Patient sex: M
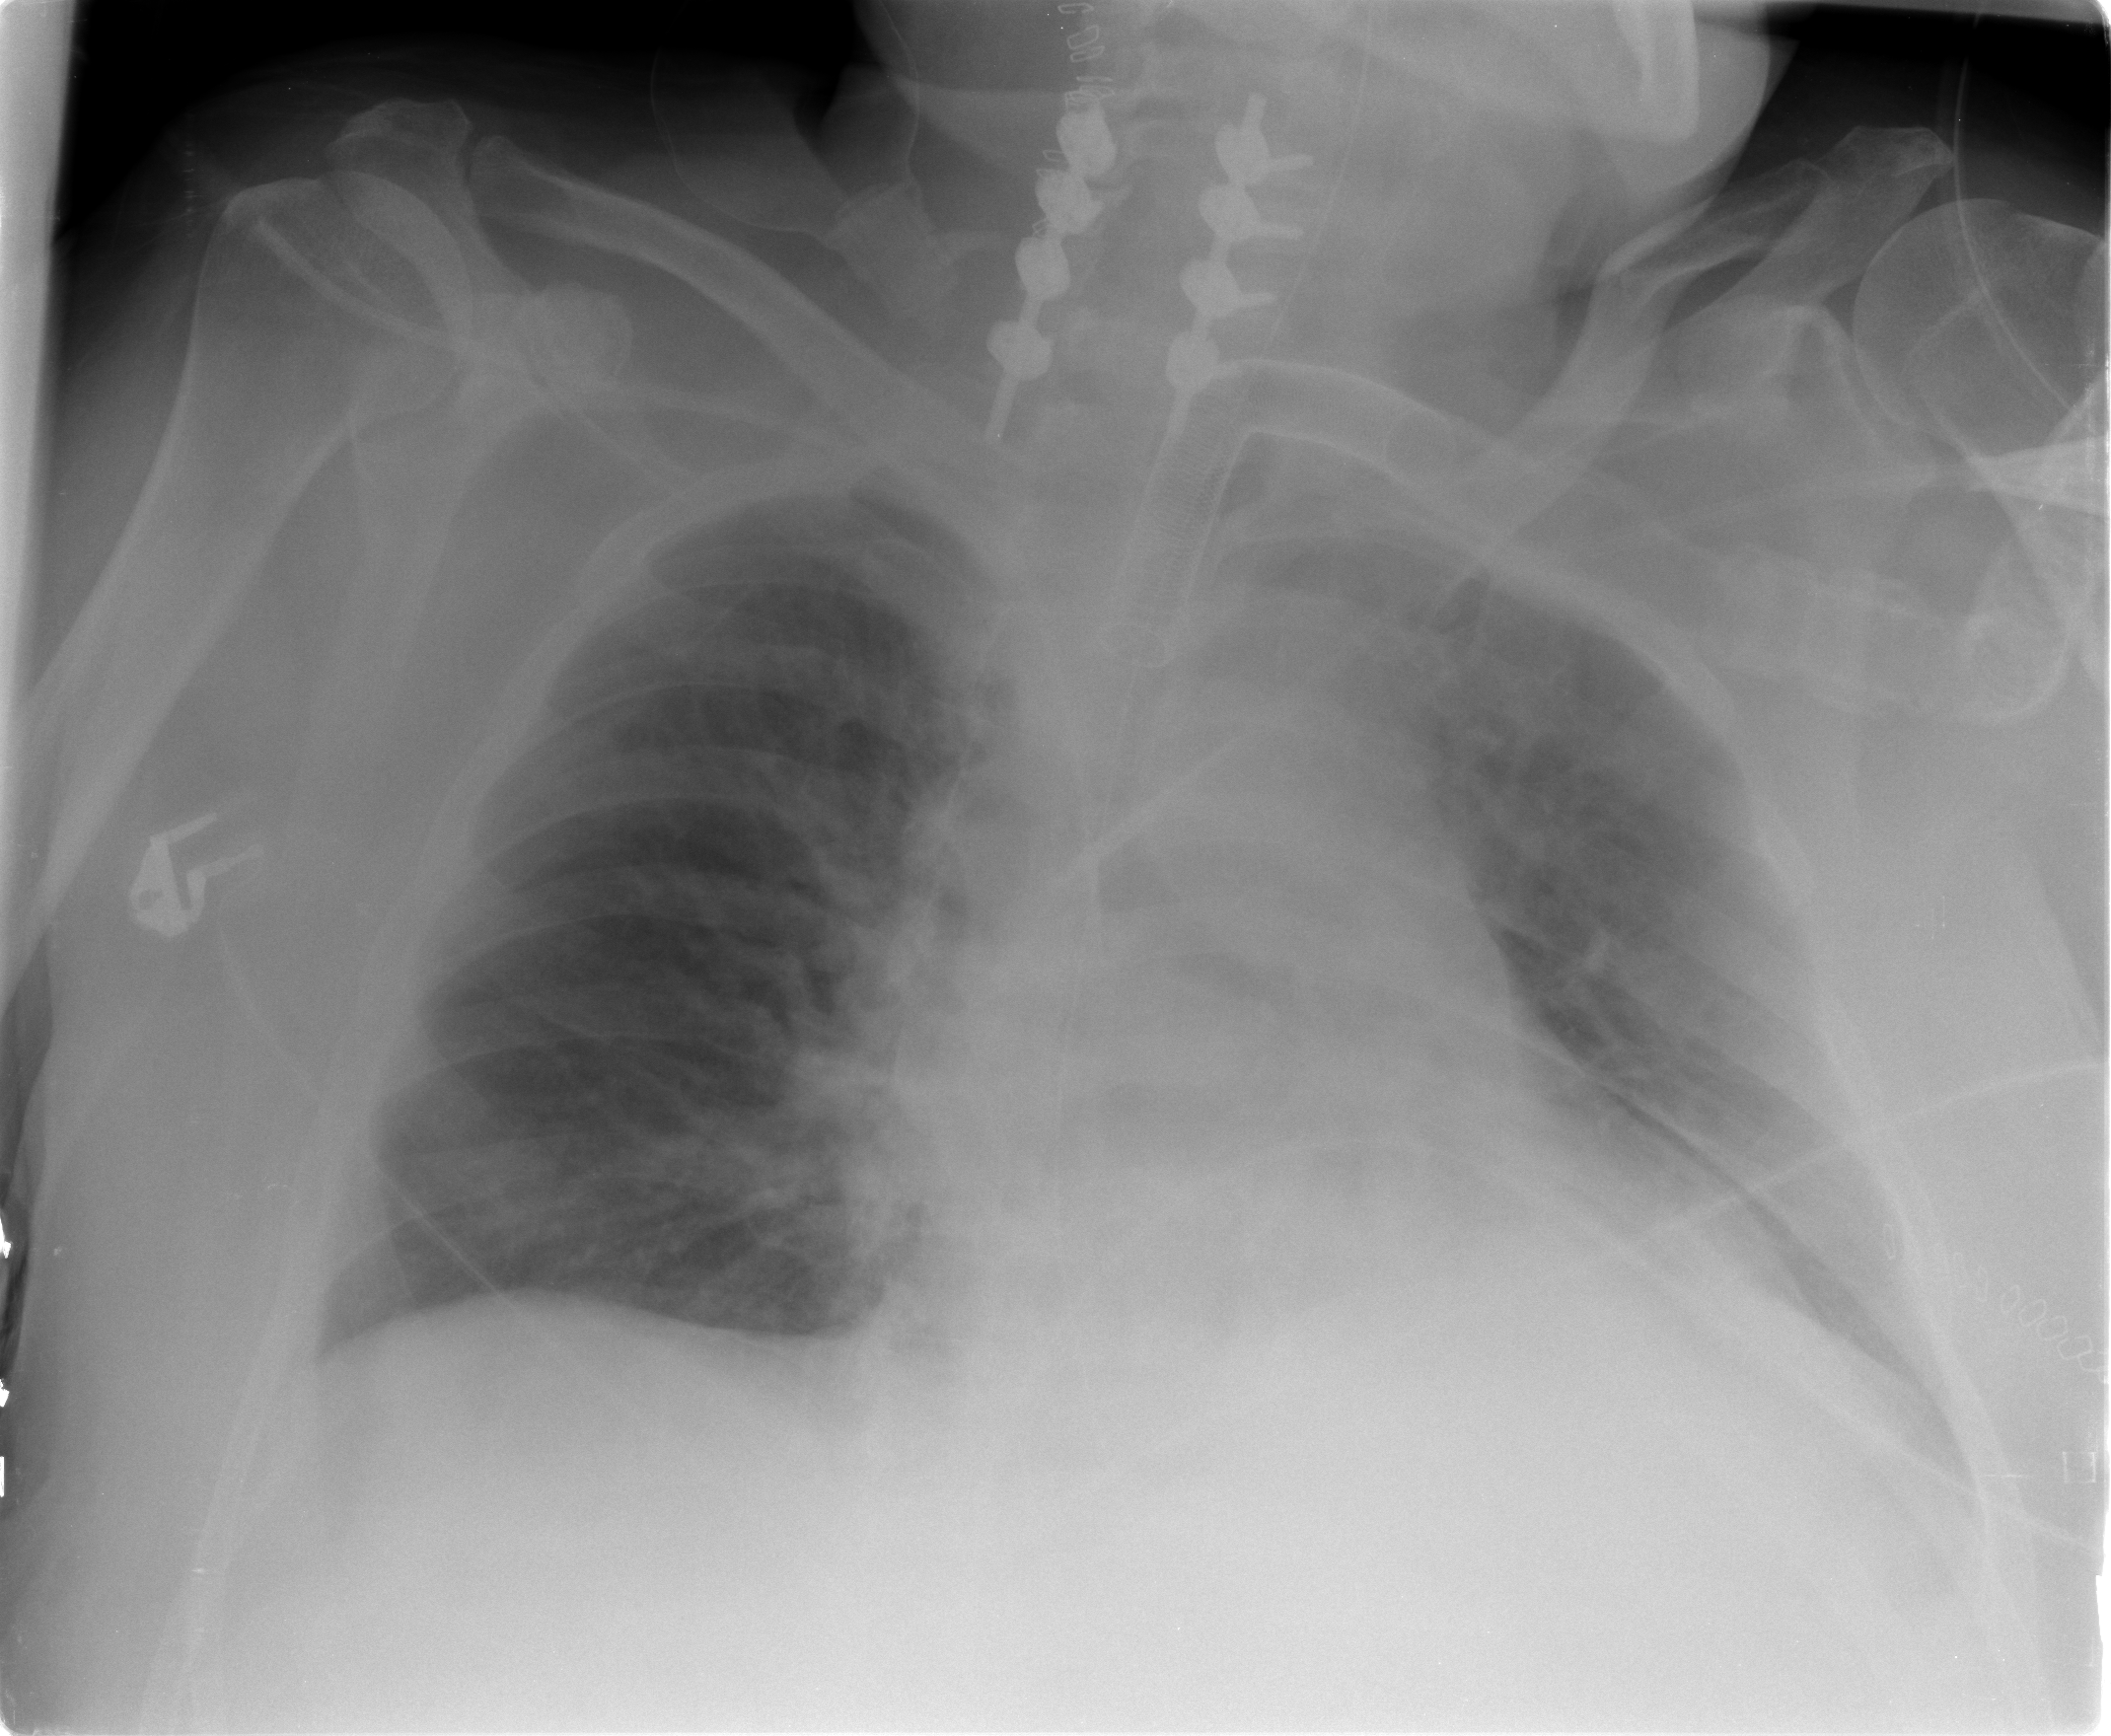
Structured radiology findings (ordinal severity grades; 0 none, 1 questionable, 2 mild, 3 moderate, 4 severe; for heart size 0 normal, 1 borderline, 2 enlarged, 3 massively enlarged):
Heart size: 2
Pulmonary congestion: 2
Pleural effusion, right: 0
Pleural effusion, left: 1
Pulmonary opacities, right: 0
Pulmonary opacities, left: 0
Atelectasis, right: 1
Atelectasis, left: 2